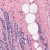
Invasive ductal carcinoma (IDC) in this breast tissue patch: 1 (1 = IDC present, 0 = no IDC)